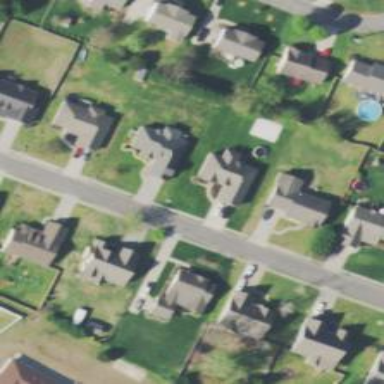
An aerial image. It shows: Driveway.